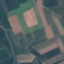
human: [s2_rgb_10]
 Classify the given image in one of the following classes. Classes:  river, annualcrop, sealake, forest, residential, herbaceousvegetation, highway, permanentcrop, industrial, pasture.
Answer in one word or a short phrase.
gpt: AnnualCrop